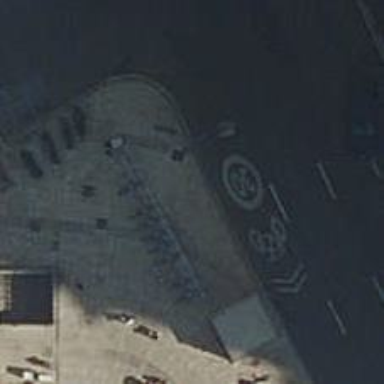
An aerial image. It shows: Bicycle rental facility.